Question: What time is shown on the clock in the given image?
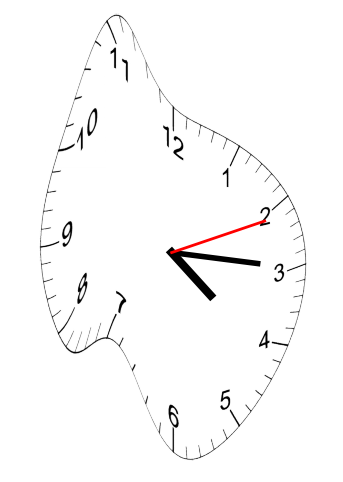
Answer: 04:15:11